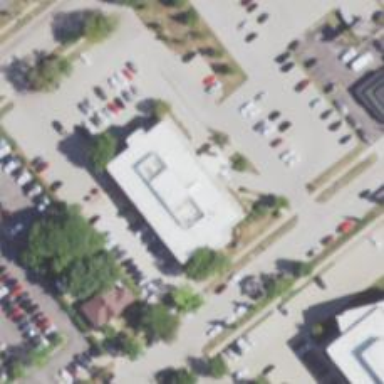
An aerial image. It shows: Healthcare clinic is depicted in the image.